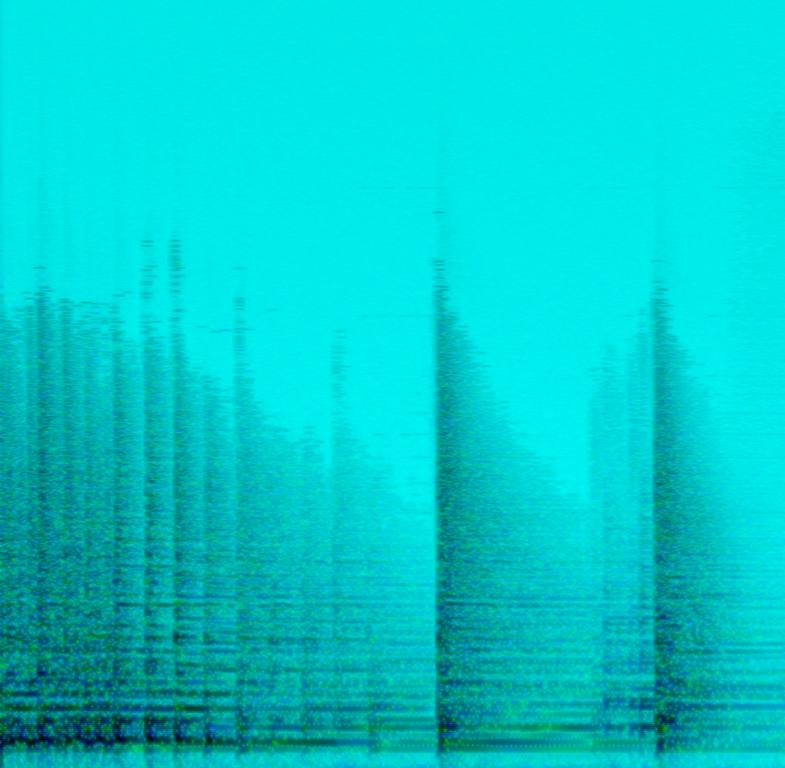
This is a percussion instrumental. The tempo is medium with the sound of a drum roll on the Chinese Big drum or Tanggu . The beat is strong, emphatic and resounding. It has a Royal, Ceremonial or Victorious vibe to it.